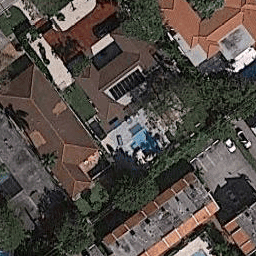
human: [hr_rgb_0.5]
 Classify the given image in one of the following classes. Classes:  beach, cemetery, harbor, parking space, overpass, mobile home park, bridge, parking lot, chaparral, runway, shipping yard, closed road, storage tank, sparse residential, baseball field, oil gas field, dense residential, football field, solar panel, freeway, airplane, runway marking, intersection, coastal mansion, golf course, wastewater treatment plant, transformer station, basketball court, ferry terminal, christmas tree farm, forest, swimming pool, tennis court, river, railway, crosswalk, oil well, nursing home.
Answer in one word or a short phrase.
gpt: coastal mansion